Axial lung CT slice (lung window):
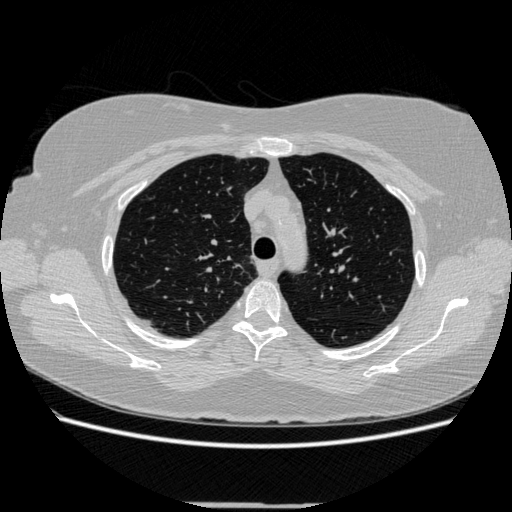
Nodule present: no